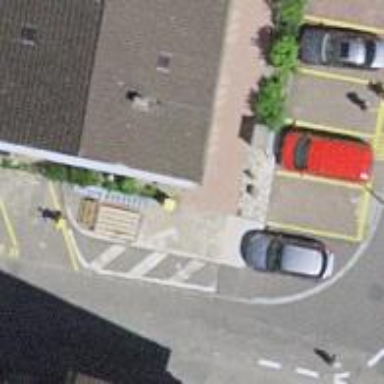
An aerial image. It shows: Post box is visible.